This time-domain trace was recorded on a rotor test rig. Classify the rotor condition as one of: normal, misalignment, unbalance, looseness.
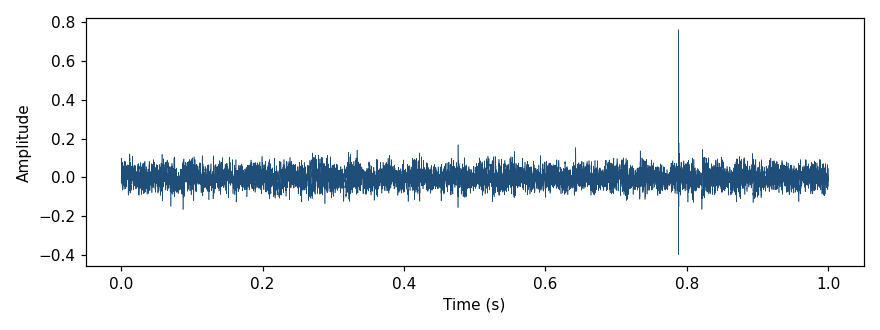
Answer: unbalance